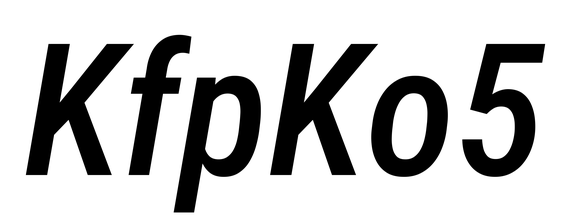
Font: Roboto-Italic_Condensed_Medium_Italic